Interaction volume radius: 10 \u00c5
Interaction volume height: 15 \u00c5
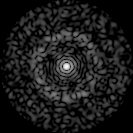
Disorder parameter: 0.8055